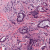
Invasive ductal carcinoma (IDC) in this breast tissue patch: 1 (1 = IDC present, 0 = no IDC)